一年级 · 算术
在横线上填上合适的数。

$\square 8^{+} \_+10=14$
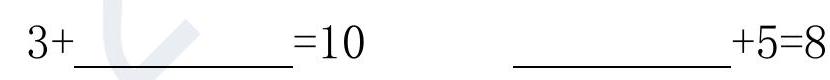
答案: 7; 3; 4; 3; 2; 10